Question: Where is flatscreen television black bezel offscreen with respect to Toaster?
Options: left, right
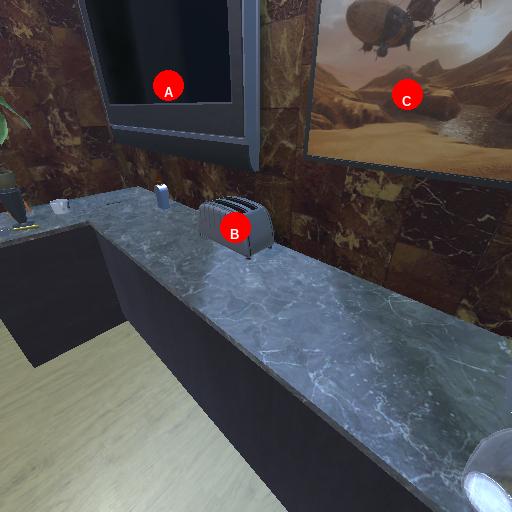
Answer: left